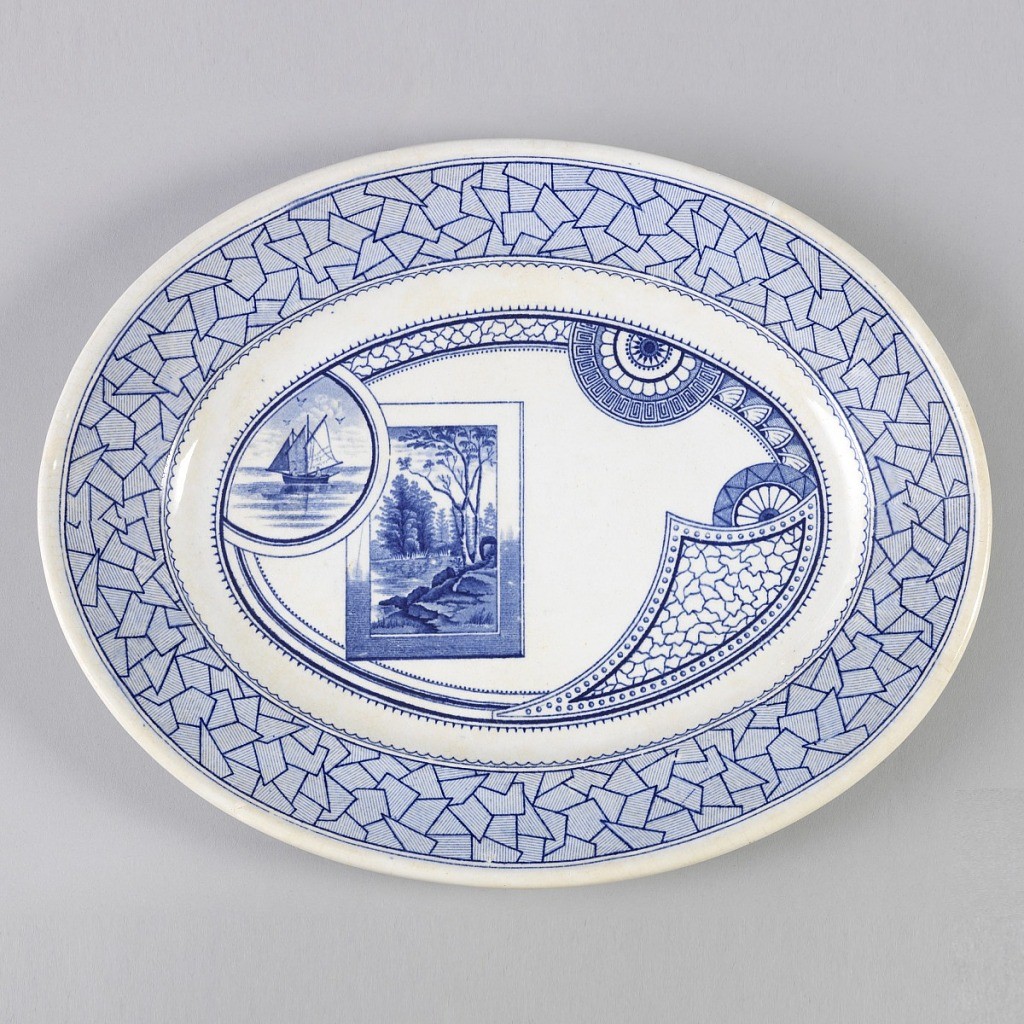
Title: Excelsior
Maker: Old Hall Earthenware Co., Ltd., English
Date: ca. 1880
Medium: Glazed earthenware with transfer-printed decoration
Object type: Platter
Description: Oval form, the white crackled ground decorated with blue Japanese-inspired tranfer-printed decoration: the rim with a wide band of abstract geometric design, with fine hatched lines, surrounding a narrow scalloped band; the well decorated with bands, medallions and panels of geometric motifs, a medallion showing a sailing vessel on water superimposed on a landscape within a rectangular frame.